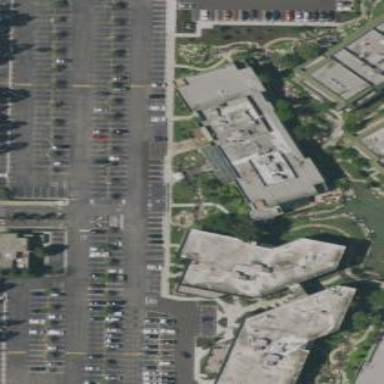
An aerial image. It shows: Parking area with surface.